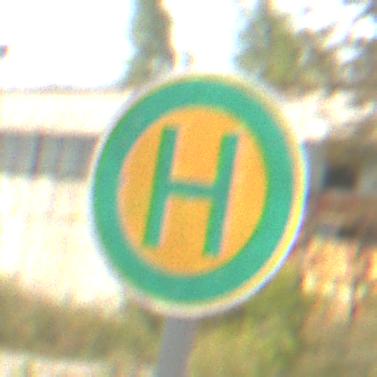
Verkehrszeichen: Haltestelle
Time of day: Midday
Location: Outdoor (Suburban)
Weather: PartlyCloudy
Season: Summer
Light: Natural